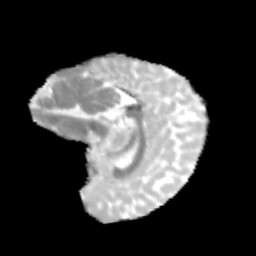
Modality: MD
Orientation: sagittal
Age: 13
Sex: female
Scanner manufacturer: siemens
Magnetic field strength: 3 T
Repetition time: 3.8 s
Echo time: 0.07 s